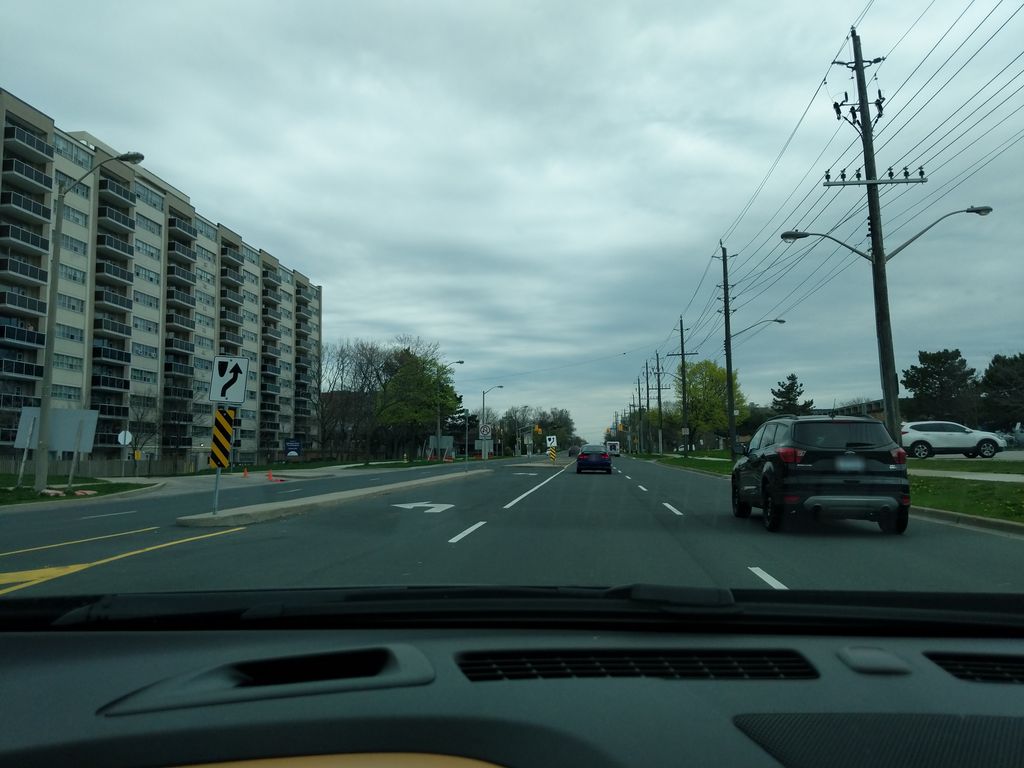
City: toronto